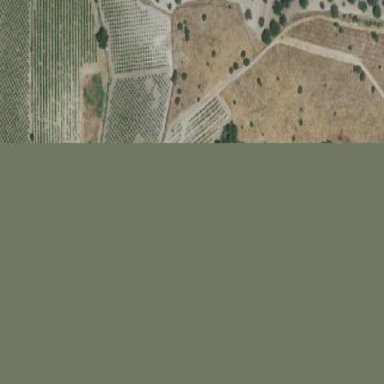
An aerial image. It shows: Vineyard with grape crops.